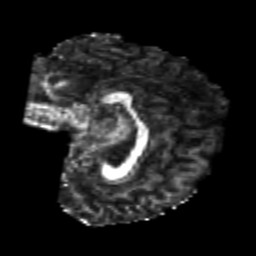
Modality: FA
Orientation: sagittal
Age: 25
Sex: female
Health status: healthy
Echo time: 0.074 s